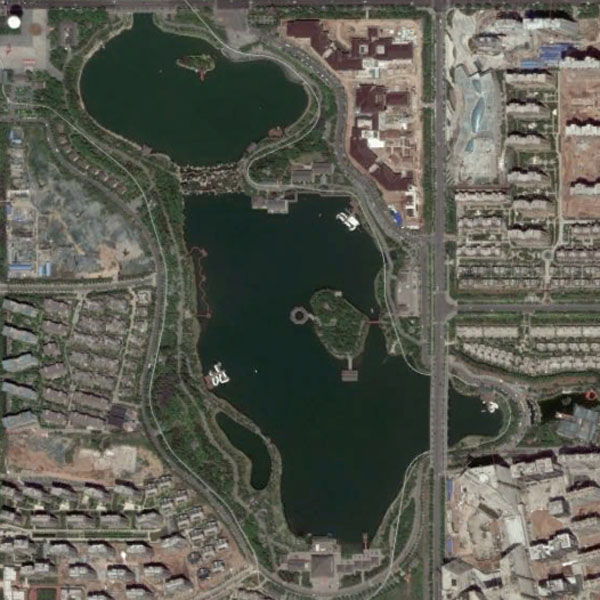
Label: Park